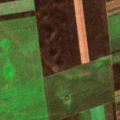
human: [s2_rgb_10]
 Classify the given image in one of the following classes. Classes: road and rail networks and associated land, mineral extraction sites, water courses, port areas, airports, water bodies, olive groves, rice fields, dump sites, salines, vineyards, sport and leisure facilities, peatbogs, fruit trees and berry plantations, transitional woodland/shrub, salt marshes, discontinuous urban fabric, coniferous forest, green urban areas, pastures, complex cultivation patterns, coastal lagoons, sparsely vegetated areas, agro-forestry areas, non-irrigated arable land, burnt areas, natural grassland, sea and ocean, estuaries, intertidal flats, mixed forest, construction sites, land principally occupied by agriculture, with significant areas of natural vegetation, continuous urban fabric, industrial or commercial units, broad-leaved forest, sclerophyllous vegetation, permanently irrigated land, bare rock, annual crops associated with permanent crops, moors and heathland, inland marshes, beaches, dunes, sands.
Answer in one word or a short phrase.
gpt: non-irrigated arable land